Question: I want to know if it would be possible to create a div in html and css as the picture, if possible, how could it?

I have this: <URL>
I can set the size of each side? so we can make bigger the underside
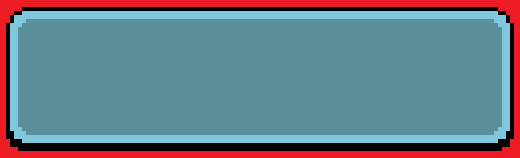
Answer: In this era, you won't be able to get that type of border (pixelated) on an element.
So the ideal way of doing such thing would be the usage of a background-image for the div.
'''
div {
background-image: url('../link/to/image.png');
}
'''
Why? Because that type of 8-bit borders and output is outdated now. No OS or Web Browser would allow you to do that as default, and using CSS it would be really hard if you can even manage to do so. Thus leaving the option of using 'background-image' to set this sort of border and all other stuff.